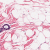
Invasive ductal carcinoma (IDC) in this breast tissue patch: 0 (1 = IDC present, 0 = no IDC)